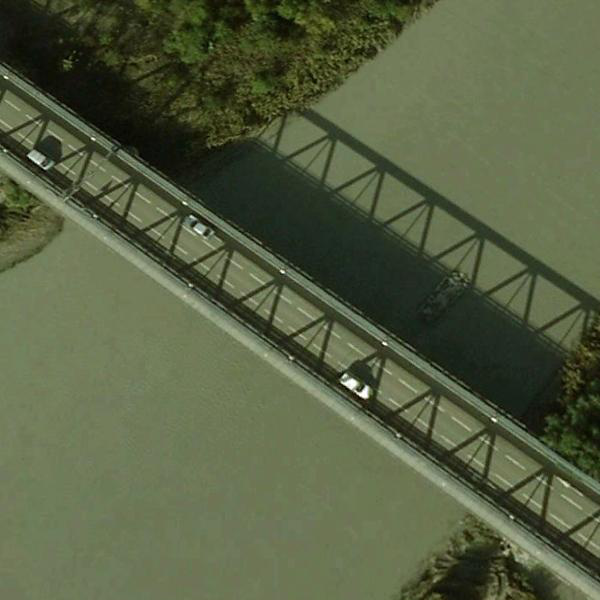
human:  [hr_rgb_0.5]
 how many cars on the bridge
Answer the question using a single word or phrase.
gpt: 3